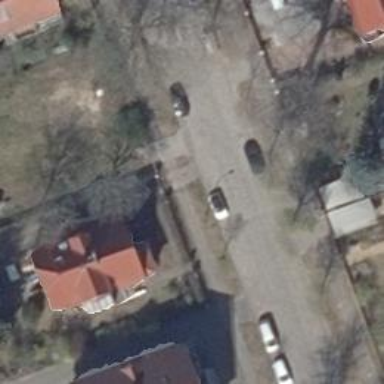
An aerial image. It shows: Residential road with separate sidewalks on both sides.